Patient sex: M
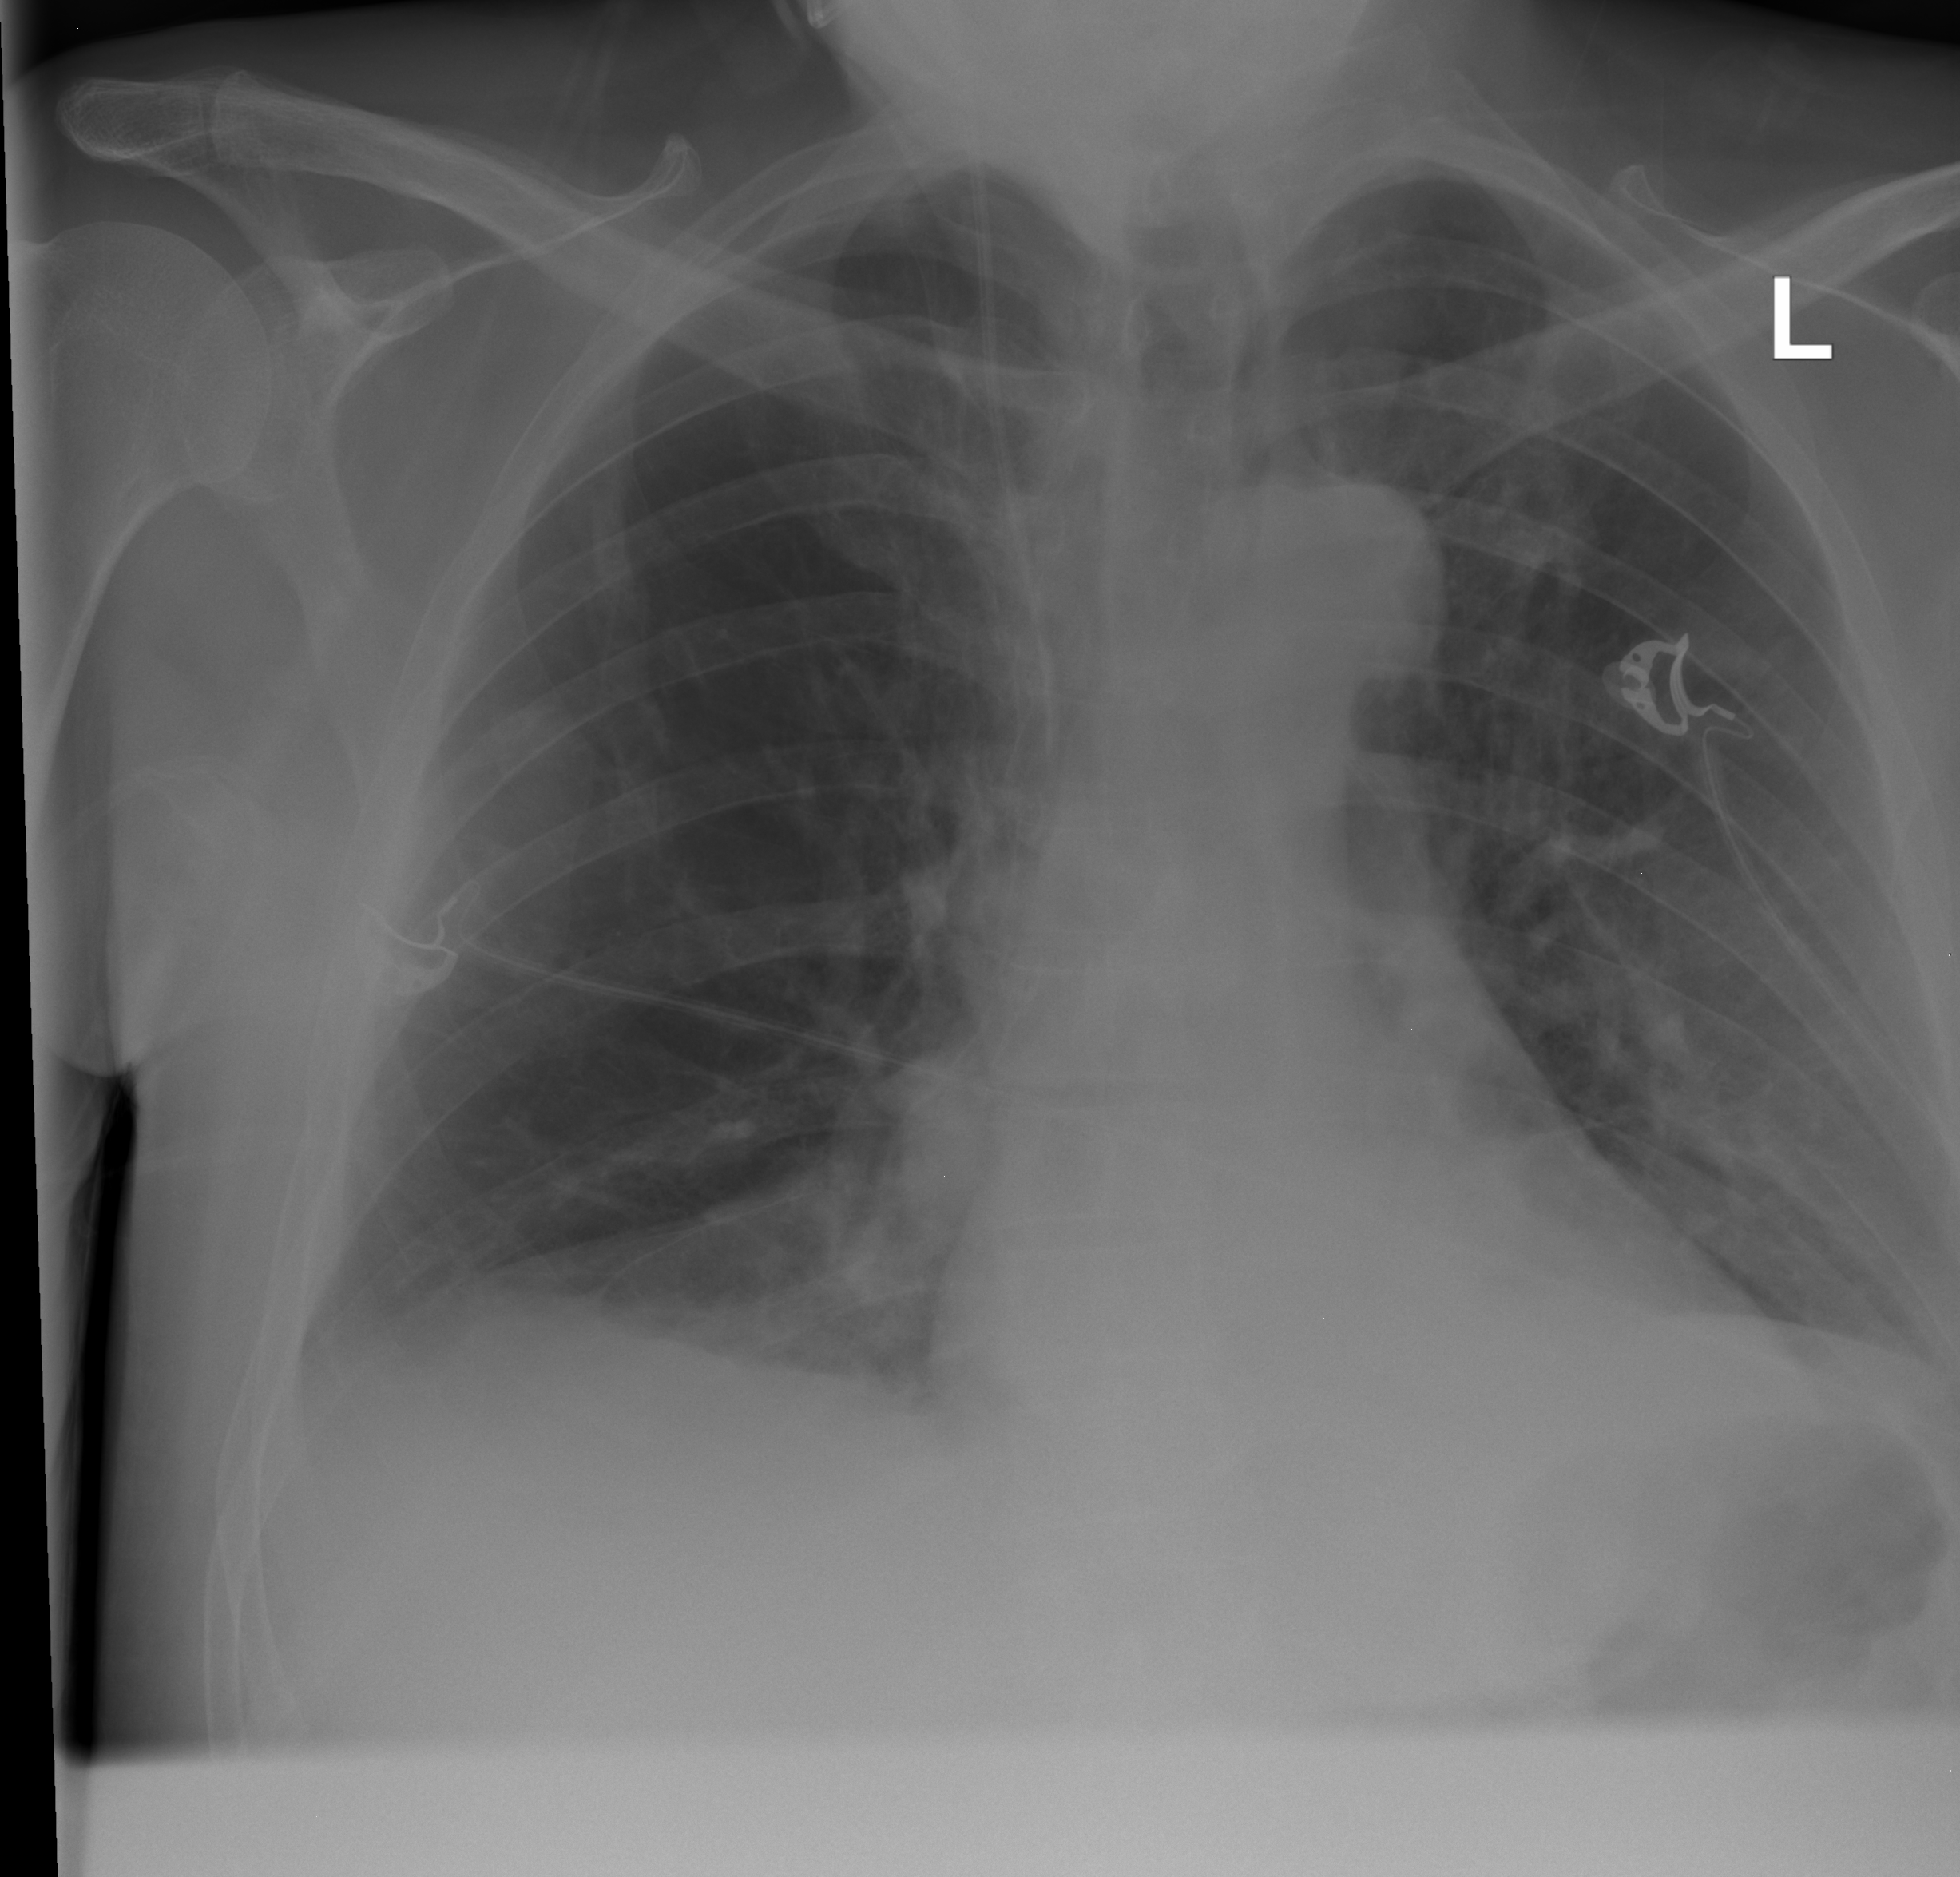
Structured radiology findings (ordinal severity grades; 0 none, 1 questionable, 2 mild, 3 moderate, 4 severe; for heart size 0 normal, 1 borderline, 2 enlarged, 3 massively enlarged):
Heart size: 0
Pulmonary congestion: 0
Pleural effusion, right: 0
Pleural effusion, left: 2
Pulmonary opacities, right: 0
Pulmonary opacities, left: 0
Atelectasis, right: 0
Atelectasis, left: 0